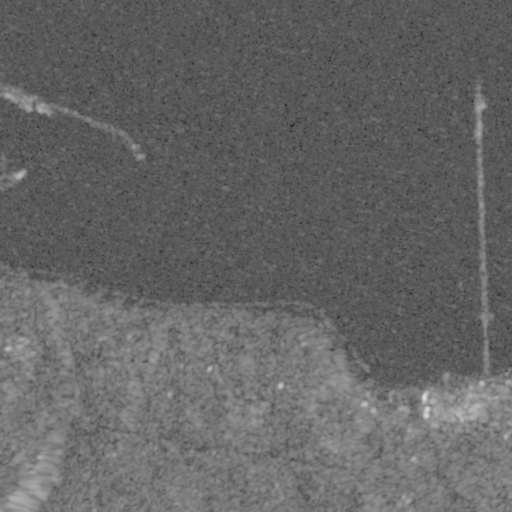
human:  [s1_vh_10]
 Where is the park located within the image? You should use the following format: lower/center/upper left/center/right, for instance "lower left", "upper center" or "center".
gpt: The park is located in the lower center of the image.
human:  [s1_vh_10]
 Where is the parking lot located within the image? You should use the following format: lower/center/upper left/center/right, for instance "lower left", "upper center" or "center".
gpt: The parking lot is located in the lower center of the image.
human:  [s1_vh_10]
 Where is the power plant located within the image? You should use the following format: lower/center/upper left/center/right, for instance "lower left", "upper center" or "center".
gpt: The power plant is located in the lower right of the image.
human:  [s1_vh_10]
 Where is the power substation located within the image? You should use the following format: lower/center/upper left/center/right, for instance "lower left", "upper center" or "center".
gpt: The power substation is located in the lower right of the image.
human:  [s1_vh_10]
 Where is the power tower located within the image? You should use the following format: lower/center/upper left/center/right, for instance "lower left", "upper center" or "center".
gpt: The power tower is located in the lower of the image.
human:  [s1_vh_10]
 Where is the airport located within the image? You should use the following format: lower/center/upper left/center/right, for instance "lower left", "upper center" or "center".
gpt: There is no airport in the image.

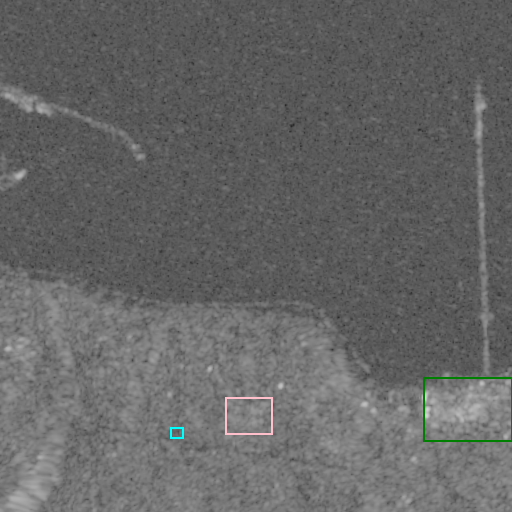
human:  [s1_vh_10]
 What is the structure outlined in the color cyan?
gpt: The structure outlined in cyan is a parking lot.
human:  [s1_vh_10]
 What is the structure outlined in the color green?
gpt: The structure outlined in green is a power plant.
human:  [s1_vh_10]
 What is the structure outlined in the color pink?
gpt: The structure outlined in pink is a power substation.
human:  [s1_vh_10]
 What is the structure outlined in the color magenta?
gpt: There is no magenta outline.